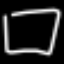
Label: square